Aerial crown-view tile of a tropical tree (Barro Colorado Island, Panama), acquired 20241216:
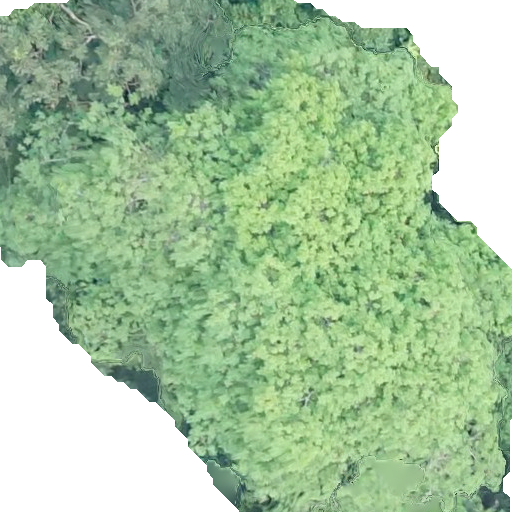
Species: Simarouba amara
GBIF accepted scientific name: Simarouba amara
Crown area: 349.276 m²